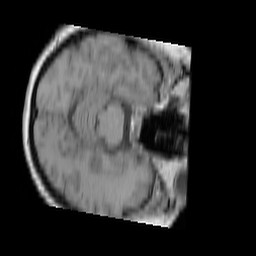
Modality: T1w
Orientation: axial
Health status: ill
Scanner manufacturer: siemens
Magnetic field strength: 3 T
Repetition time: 0.4 s
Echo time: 0.00272 s